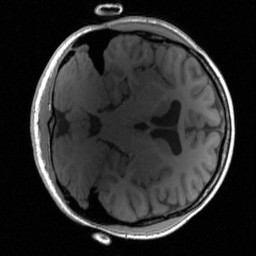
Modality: T1w
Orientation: axial
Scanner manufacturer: siemens
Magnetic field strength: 3 T
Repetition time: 2 s
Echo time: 0.0022 s